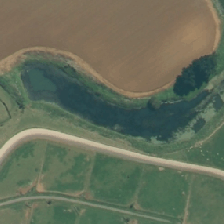
Land cover: lake_pond